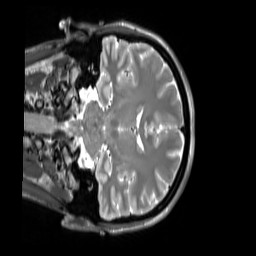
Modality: T2w
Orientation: coronal
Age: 25
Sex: female
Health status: ill
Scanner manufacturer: siemens
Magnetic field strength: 3 T
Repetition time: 2.8 s
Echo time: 0.326 s